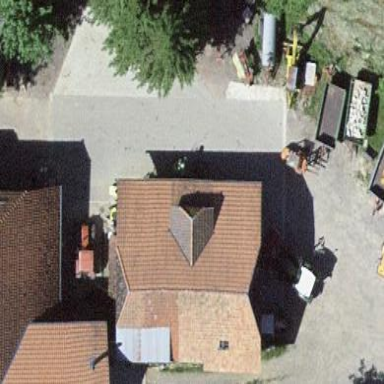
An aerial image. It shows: Rural barn.